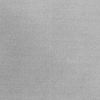
Atmospheric dust classification: dusty